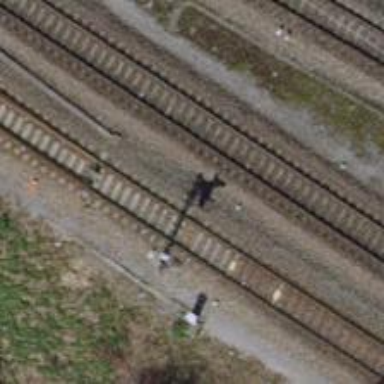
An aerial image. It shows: Railway signal.